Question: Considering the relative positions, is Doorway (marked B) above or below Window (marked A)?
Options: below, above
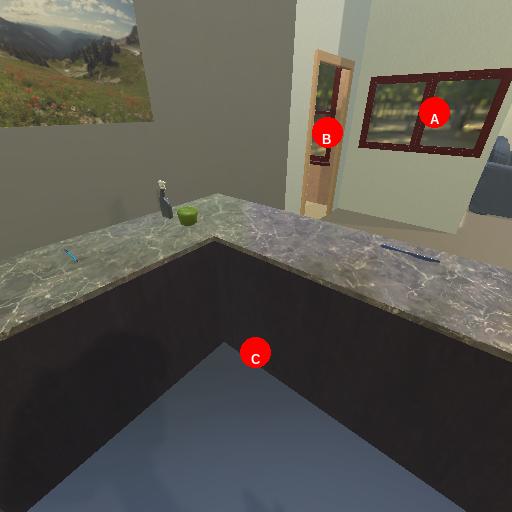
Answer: below